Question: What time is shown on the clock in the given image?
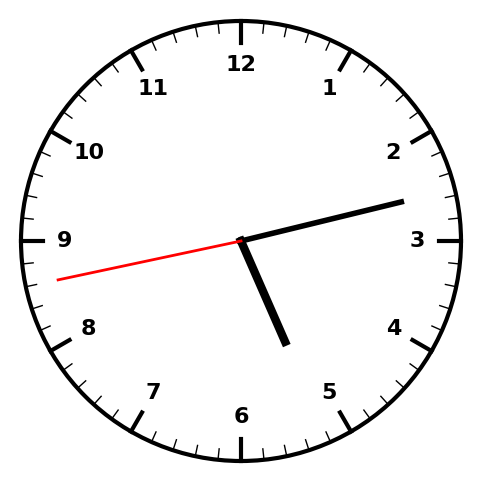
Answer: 05:12:43